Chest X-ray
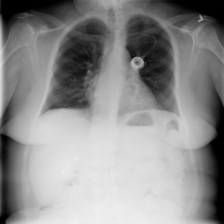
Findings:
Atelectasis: negative
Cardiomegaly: negative
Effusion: negative
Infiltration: positive
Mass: negative
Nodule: negative
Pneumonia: negative
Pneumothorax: negative
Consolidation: negative
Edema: negative
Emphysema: negative
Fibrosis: negative
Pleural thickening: negative
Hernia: negative